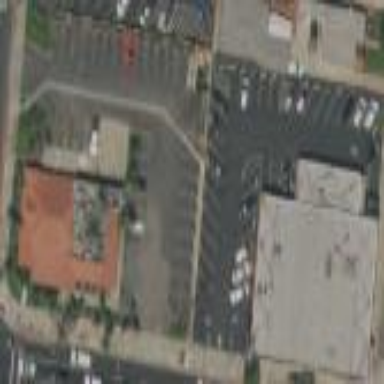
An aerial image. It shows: Commercial area.